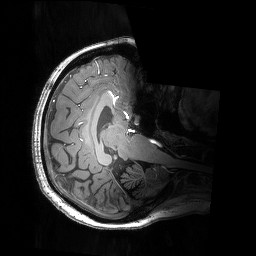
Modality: T1w
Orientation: axial